Question: I am creating small program what shows us total sell sum by months via chart, but my chart is not detailed enough, it shows for example what sum in 2012'07 was something between 20 and 40, but i need exact value. (32,4)

Help needed.
Code
'''
private void formGraph()
{
string database, host, user, pass, sqlParams, sqlQuery;
string resultPassword = String.Empty;
database = "";
host = "localhost";
user = "";
pass = "";
sqlParams = "Database=" + database + ";Data Source=" + host + ";User Id=" + user + ";Password=" + pass;
sqlQuery = "SELECT YEAR('importdate') as 'Year', MONTH('importdate') as 'Month', SUM('price') as 'Sum' FROM 'data' GROUP BY MONTH('importdate'), YEAR('importdate') ORDER BY YEAR('importdate'), MONTH('importdate') ASC LIMIT 12";
MySqlConnection sqlConnection = new MySqlConnection(sqlParams);
MySqlCommand sqlCommand = new MySqlCommand(sqlQuery, sqlConnection);
try
{
sqlConnection.Open();
MySqlDataReader sqlReader = sqlCommand.ExecuteReader();
if (sqlReader.HasRows)
{
while (sqlReader.Read())
{
string Sum = sqlReader["Sum"].ToString();
if (Sum.Contains(",")) Sum = Sum.Replace(",", ".");
if (Sum == "0") Sum = "1";
chart1.Series.Add(sqlReader["Year"].ToString() + ''' + sqlReader["Month"].ToString());
chart1.Series[sqlReader["Year"].ToString() + ''' + sqlReader["Month"].ToString()].Points.AddY(Sum);
//sqlReader["Year"].ToString() + '"' + sqlReader["Month"].ToString()
}
}
}
catch (MySqlException sqlError)
{
MessageBox.Show("Error", "Error", MessageBoxButtons.OK, MessageBoxIcon.Error);
}
finally
{
sqlConnection.Close();
}
}
'''
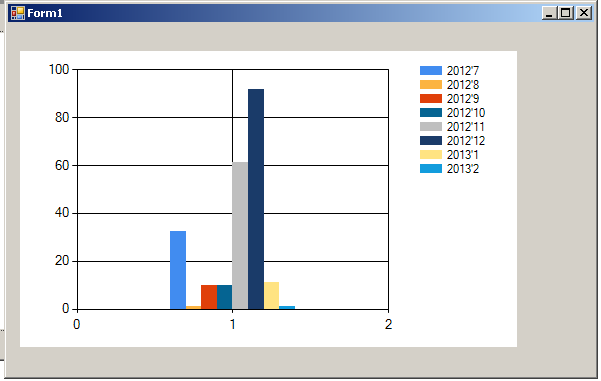
Answer: You need to go through all the series you have and set the 'IsValueShownAsLabel'property to true. Like this, to do the very first one:
'''
Chart1.Series[0].IsValueShownAsLabel = true;
'''
Hope this helps you!